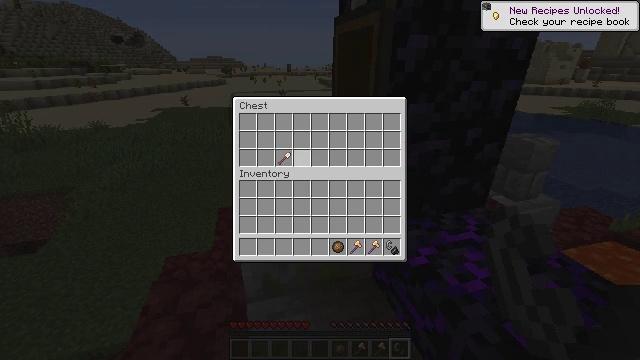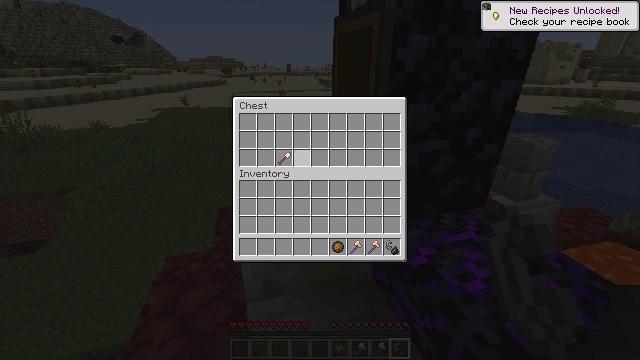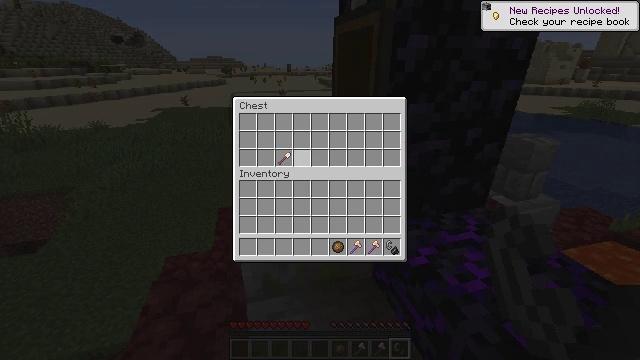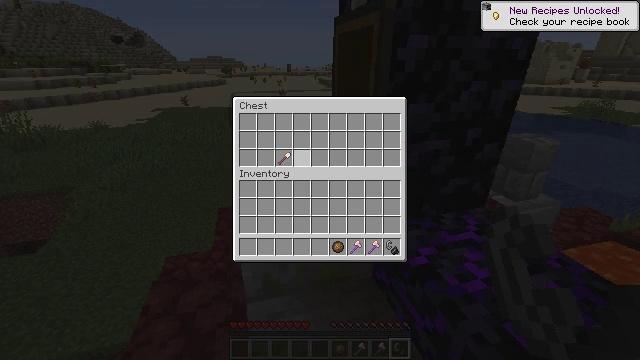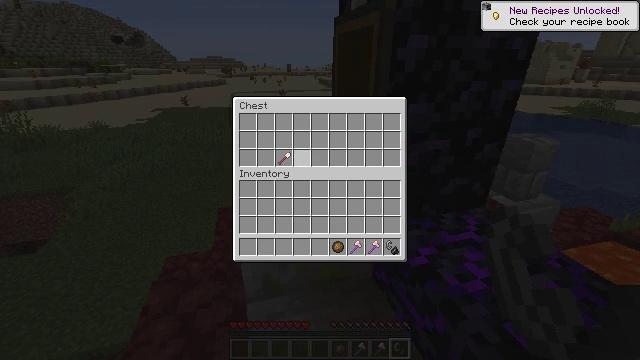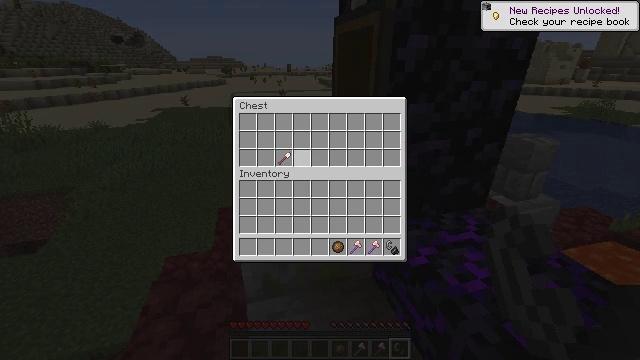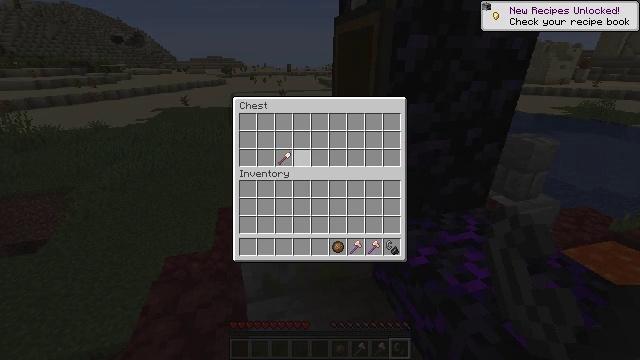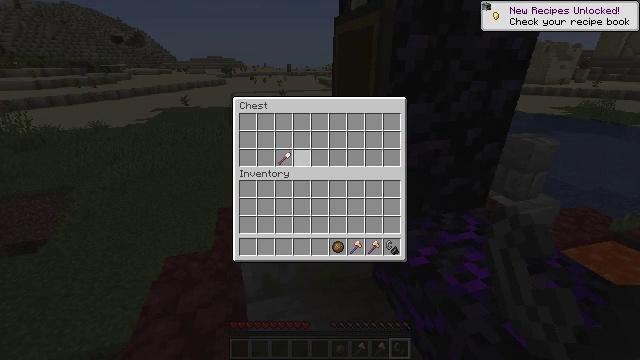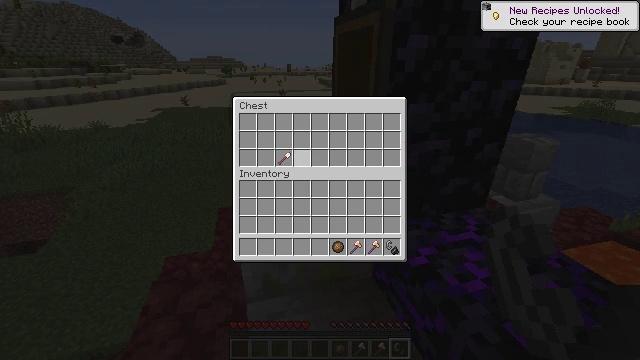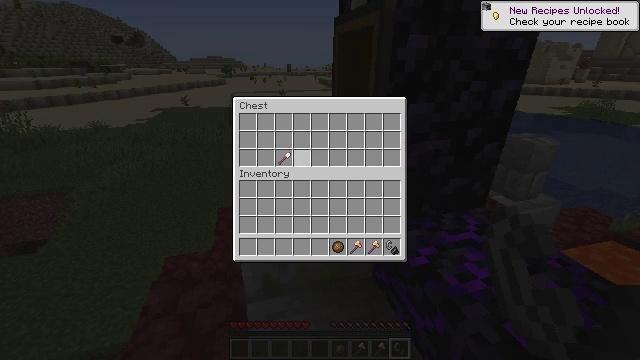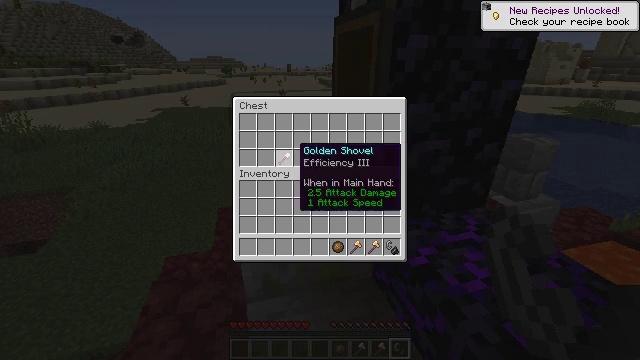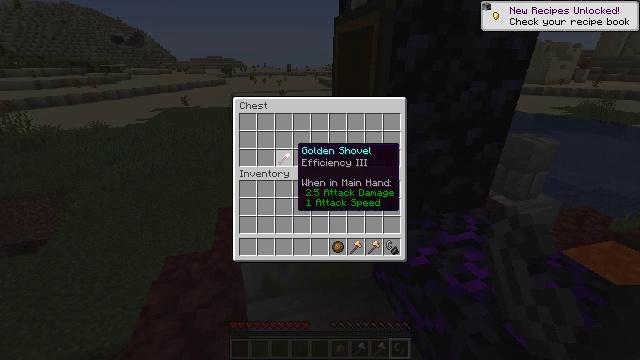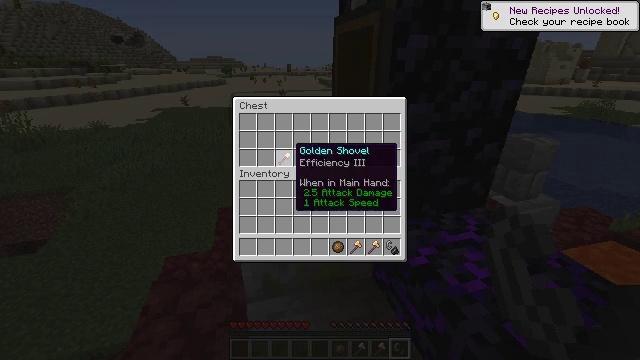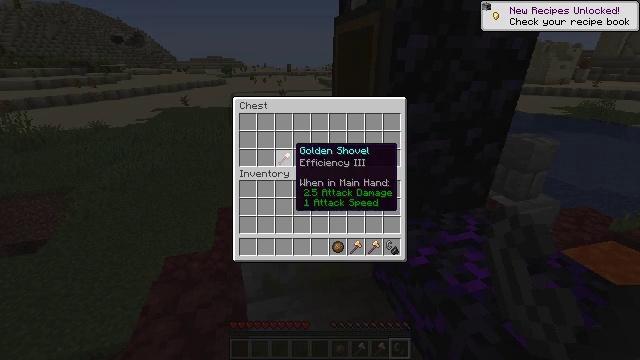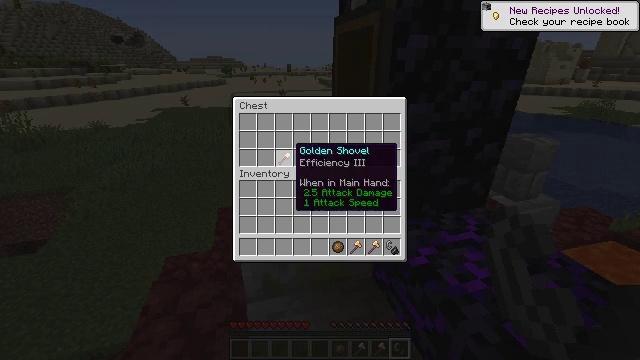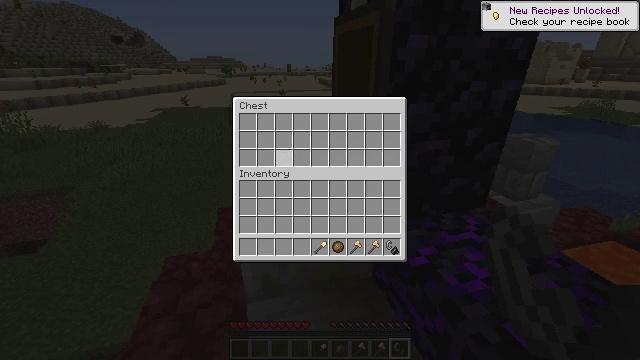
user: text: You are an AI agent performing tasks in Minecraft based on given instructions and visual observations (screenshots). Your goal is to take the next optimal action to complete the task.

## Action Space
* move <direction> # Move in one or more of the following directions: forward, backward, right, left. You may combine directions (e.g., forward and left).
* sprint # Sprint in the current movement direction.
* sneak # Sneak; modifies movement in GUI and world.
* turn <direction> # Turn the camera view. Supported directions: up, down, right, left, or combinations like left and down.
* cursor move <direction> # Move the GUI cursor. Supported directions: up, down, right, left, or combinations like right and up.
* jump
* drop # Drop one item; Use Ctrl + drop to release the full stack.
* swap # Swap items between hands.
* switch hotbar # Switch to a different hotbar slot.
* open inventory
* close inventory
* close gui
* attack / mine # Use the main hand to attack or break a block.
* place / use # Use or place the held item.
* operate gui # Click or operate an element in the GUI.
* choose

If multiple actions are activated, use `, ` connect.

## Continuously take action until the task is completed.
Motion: motion action
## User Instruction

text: Collect oak log for crafting.
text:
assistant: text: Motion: sneak
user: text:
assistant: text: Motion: sneak, operate gui
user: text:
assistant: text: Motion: sneak, operate gui
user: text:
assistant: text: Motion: sneak, operate gui
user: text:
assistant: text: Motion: sneak
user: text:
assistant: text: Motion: sneak
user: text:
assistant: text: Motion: sneak
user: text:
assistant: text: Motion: sneak
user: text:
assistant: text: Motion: sneak
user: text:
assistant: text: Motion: sneak
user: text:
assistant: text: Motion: sneak
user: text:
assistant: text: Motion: sneak
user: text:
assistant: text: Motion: sneak
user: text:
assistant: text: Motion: sneak
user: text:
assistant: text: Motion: sneak, operate gui
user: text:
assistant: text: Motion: sneak, operate gui
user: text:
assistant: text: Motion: sneak, operate gui
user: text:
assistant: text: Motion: sneak
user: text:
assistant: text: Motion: sneak
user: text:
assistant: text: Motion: sneak
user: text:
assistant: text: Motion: sneak
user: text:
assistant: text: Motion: no_op
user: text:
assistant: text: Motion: no_op
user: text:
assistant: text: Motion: close gui
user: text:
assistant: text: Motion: turn left, open inventory
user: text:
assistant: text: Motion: turn left, open inventory
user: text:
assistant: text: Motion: turn left
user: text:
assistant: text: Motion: turn left and down
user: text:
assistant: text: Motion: turn left
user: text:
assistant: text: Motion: move forward, turn left